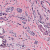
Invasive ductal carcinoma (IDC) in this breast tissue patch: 1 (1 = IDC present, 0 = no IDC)